Question: I'm having the weirdest error in Xcode while I'm running app on my device
It shows me this error:-
<URL>
The error is:
> '''
thread 1 exc_breakpoint (code=1, subcode = 0x1003a91fc)
'''
Can y show me how to identify the error and what is the error?
Update: why this cause error??:
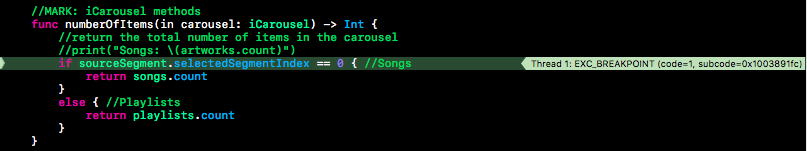
Answer: Looks like 'sourceSegment' could be 'nil' when you're checking the 'selectedSegmentIndex'
To check if that's the case, try declaring it as
'''
@IBOutlet weak var sourceSegment: UISegmentedControl?
'''
instead.
My guess is somehow you're refreshing 'iCarousel' before the view has loaded